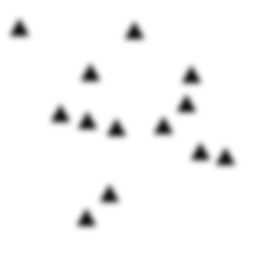
Squares: 0
Triangles: 13
Stars: 0
Total shapes: 13